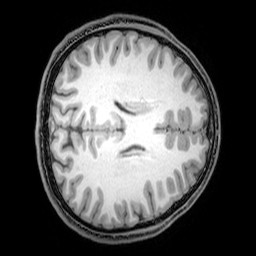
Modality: T1w
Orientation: axial
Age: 22
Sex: male
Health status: healthy
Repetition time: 0.081 s
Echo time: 0.037 s